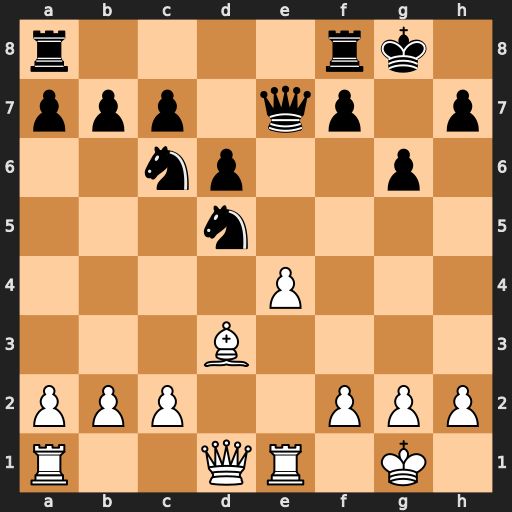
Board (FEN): r4rk1/ppp1qp1p/2np2p1/3n4/4P3/3B4/PPP2PPP/R2QR1K1
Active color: w
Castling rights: -
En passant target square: -
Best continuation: exd5 Ne5 f4